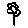
Label: flower